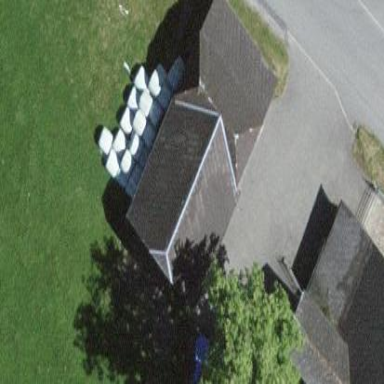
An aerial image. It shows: Shed.